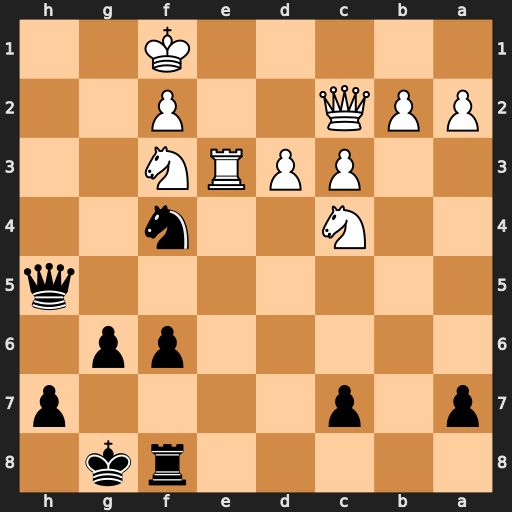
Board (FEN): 5rk1/p1p4p/5pp1/7q/2N2n2/2PPRN2/PPQ2P2/5K2
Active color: b
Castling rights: -
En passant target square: -
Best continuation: Qh1+ Ng1 Qg2+ Ke1 Qxg1+